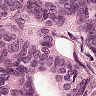
Metastatic tissue present: yes